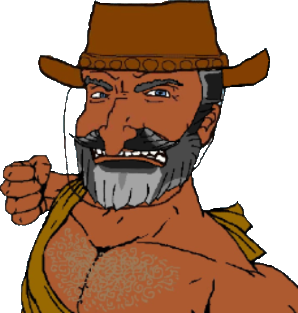
Label: 5_Bruce